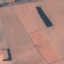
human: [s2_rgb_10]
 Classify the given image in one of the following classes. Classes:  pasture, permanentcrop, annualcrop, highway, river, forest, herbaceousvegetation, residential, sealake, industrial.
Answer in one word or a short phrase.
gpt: AnnualCrop